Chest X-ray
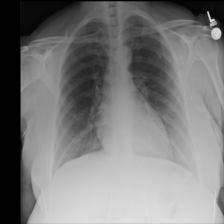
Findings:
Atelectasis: negative
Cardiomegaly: negative
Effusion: negative
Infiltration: negative
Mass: negative
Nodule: negative
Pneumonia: negative
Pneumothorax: negative
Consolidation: negative
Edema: negative
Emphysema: negative
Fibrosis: negative
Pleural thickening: negative
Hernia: negative